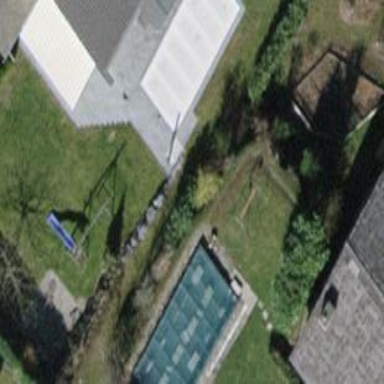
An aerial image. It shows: Swimming pool located in leisure land.